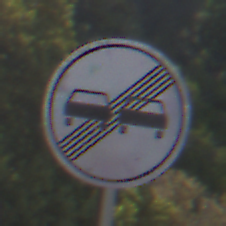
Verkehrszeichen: EndeUeberholverbot
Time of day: MorningAfternoon
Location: Outdoor (Nature)
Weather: Clear
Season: NotSpecified
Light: Natural